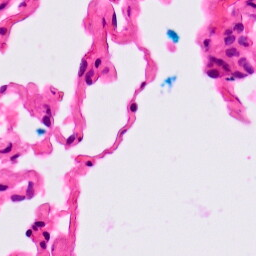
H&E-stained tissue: Lung